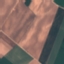
Land use / land cover: AnnualCrop